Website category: book
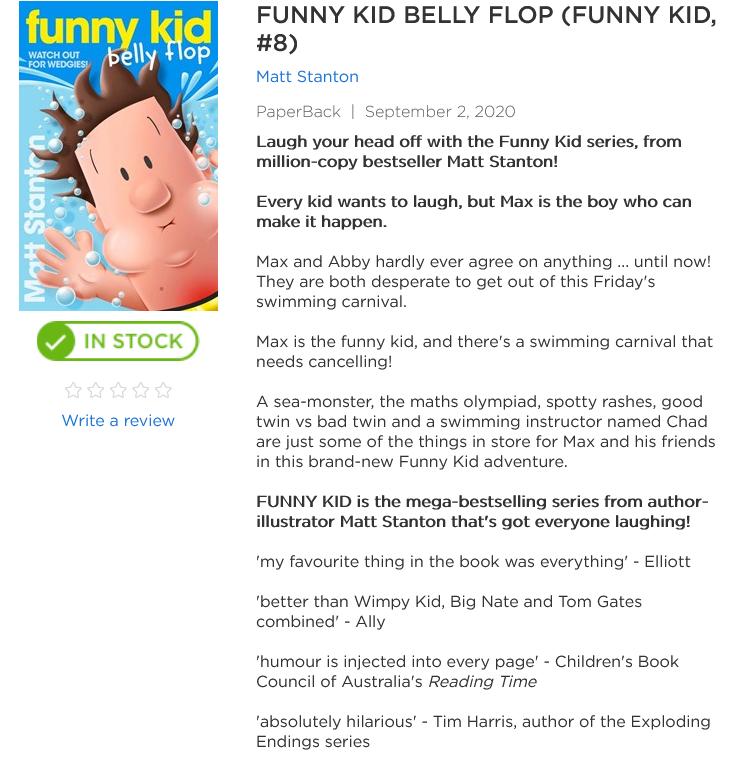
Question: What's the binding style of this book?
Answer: PaperBack

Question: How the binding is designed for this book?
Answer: PaperBack

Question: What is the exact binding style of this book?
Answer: PaperBack

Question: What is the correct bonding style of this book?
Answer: PaperBack

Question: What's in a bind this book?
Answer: PaperBack

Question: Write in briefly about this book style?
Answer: PaperBack

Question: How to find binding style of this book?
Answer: PaperBack

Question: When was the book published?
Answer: September 2, 2020

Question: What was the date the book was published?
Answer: September 2, 2020

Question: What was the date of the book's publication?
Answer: September 2, 2020

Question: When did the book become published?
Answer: September 2, 2020

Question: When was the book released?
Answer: September 2, 2020

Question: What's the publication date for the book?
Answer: September 2, 2020